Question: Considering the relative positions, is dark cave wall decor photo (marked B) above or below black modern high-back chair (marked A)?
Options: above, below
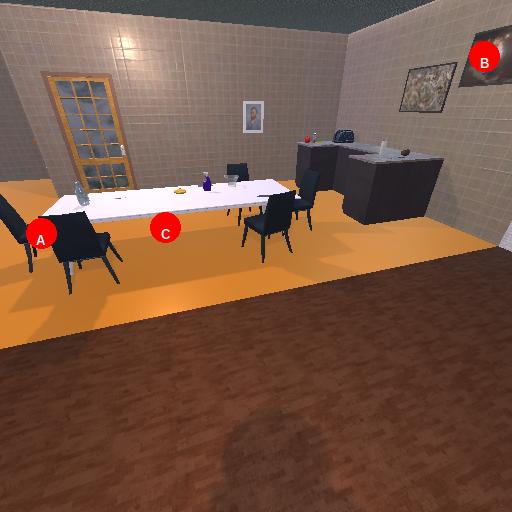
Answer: above